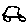
Label: car